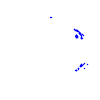
Particle: pion